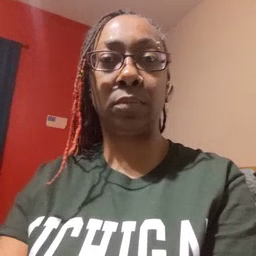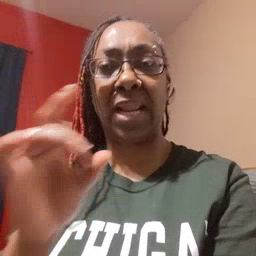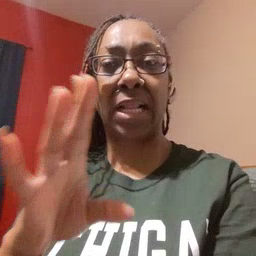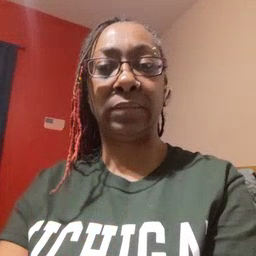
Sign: hate